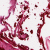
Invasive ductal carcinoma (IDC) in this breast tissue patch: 0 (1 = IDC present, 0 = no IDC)